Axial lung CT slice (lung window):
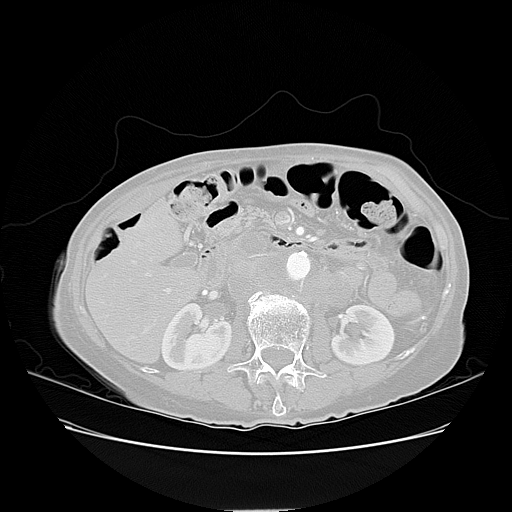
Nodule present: no